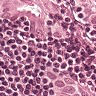
Metastatic tissue present: yes